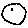
Label: moon